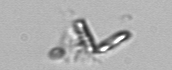
Label: Thalassionema